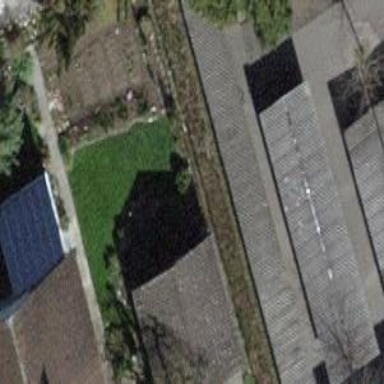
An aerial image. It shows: Garage building.